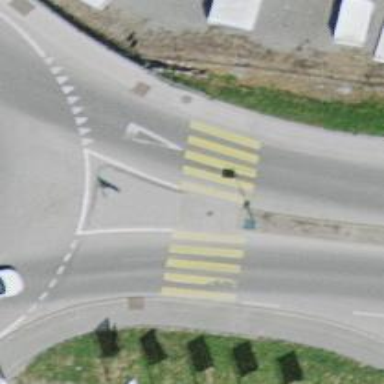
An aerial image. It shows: Marked footway with zebra crossing and crossing island. The surface of the footway is asphalt.